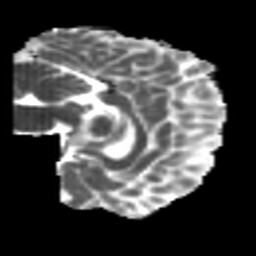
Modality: MD
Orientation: sagittal
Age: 24
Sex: male
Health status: healthy
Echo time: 0.074 s